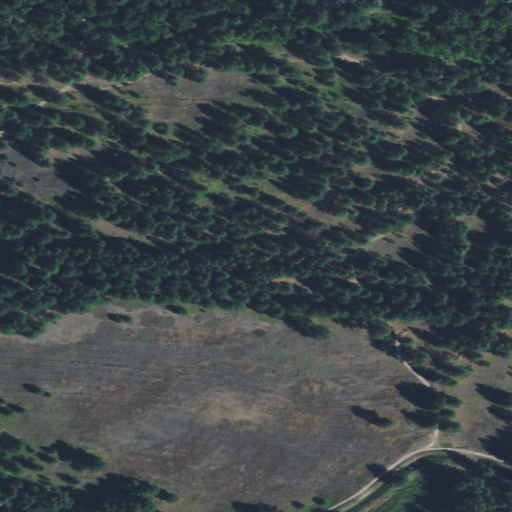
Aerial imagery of plain(s) in Montana named Maclay Flats containing herbaceous wetlands, grassland, evergreen forest, shrub, woody wetlands, and open water